Question: I have created two tables as shown in the diagram

I want to retrieve Name Address and SubjectName in a single stored procedure
I have written stored procedure as
'''
ALTER proc [dbo].[prStudentFetchALL]
as
Select StudentId, Name, Address, SubjectId from [tbStudent]
'''
I want to retrieve SubjectName instead of SubjectId
Please help me !!!
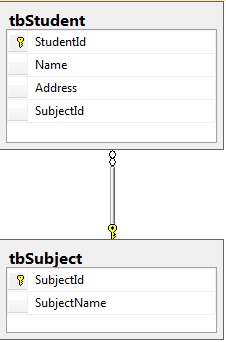
Answer: You need to 'JOIN' those tables:
'''
ALTER proc [dbo].[prStudentFetchALL]
as
Select S.StudentId, S.Name, S.Address, Sub.SubjectName
from tbStudent S JOIN
tbSubject Sub ON S.SubjectId =Sub.SubjectId
'''
Learn more about 'JOIN' at <URL>.